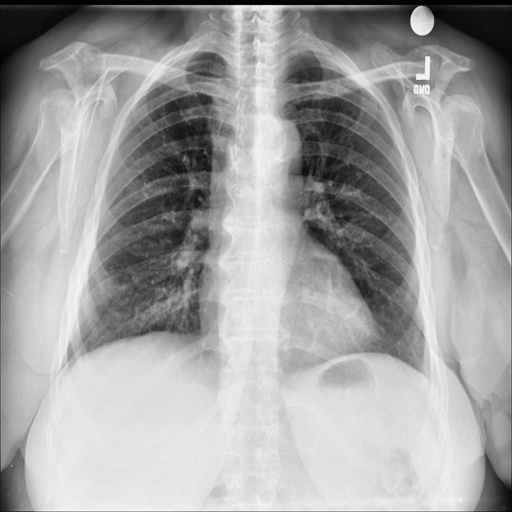
Finding: NORMAL